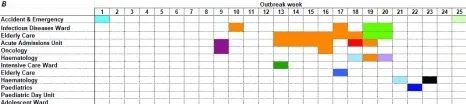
Timeline of 25-week outbreak period by ward and norovirus strain type. (
B) GII.4 strain only. Colours represent norovirus sub-strain types determined by analysis of the hypervariable P2 domain.
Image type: chart (chart)